Field crop: tomato
Growth stage: 2
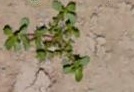
Species: portulaca